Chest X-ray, PA view. Patient: 76 years old, sex M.
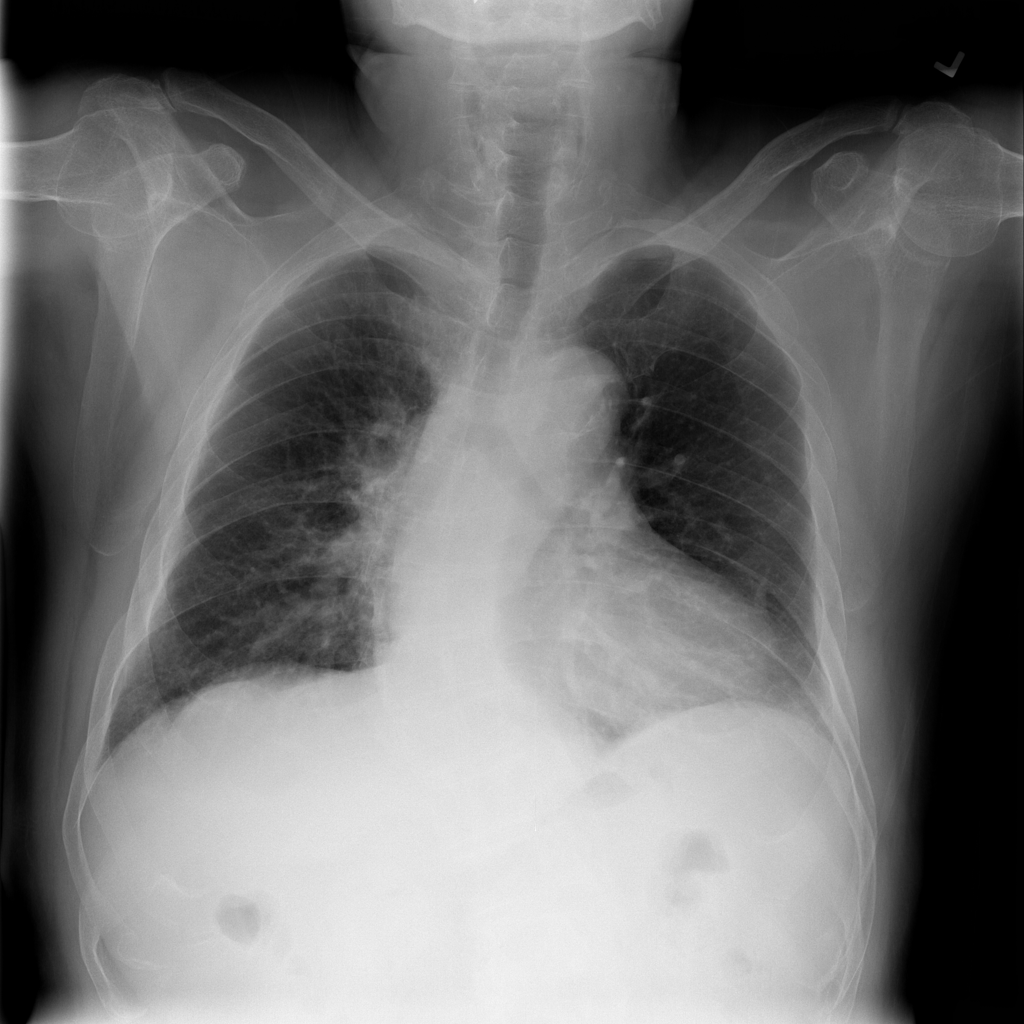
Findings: No Finding